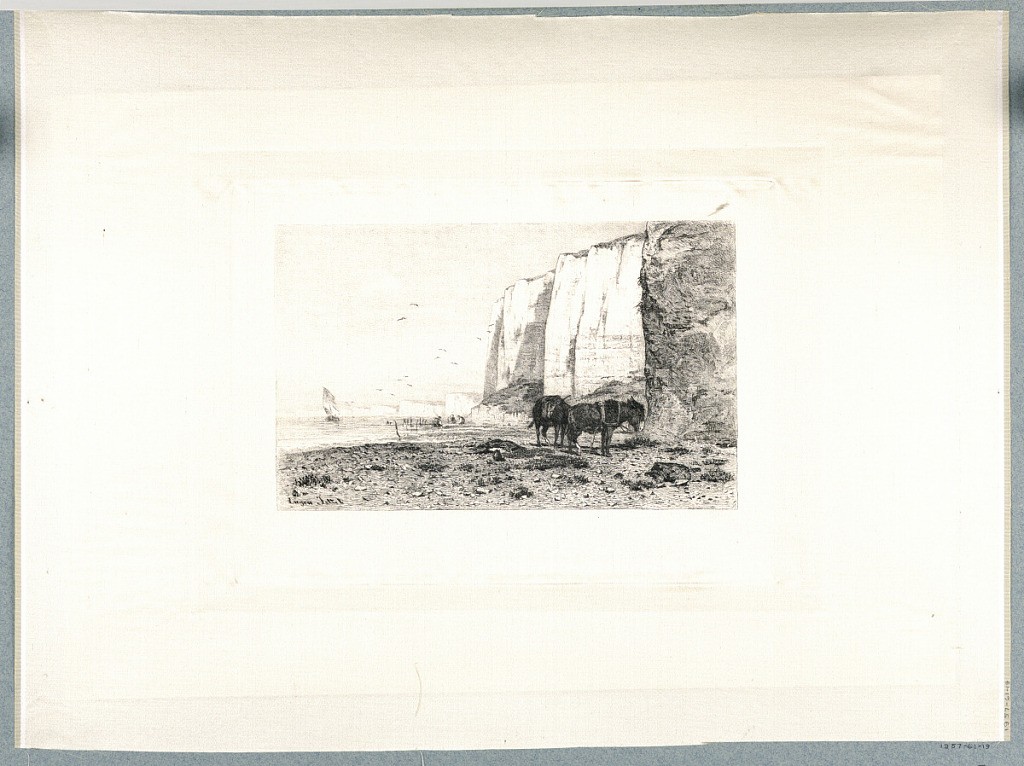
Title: À la Coté de Dieppe
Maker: William Unger, German, 1837 - 1932
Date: ca. 1880
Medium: Etching in dark brown ink on white satin
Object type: Print
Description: Two horses ar seen on a stony beach, with high cliffs in the background. Clam-diggers in the distance, and at the left, a sailboard.